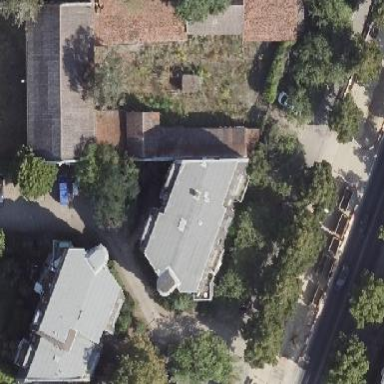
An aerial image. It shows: Unique apartment building with double saltbox roof shape.